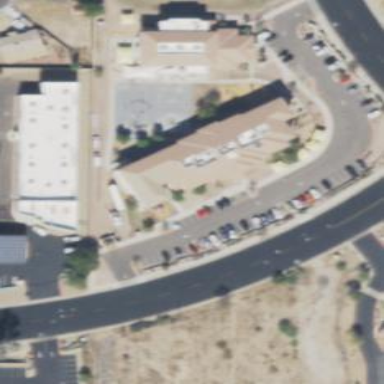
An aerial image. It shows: Building.